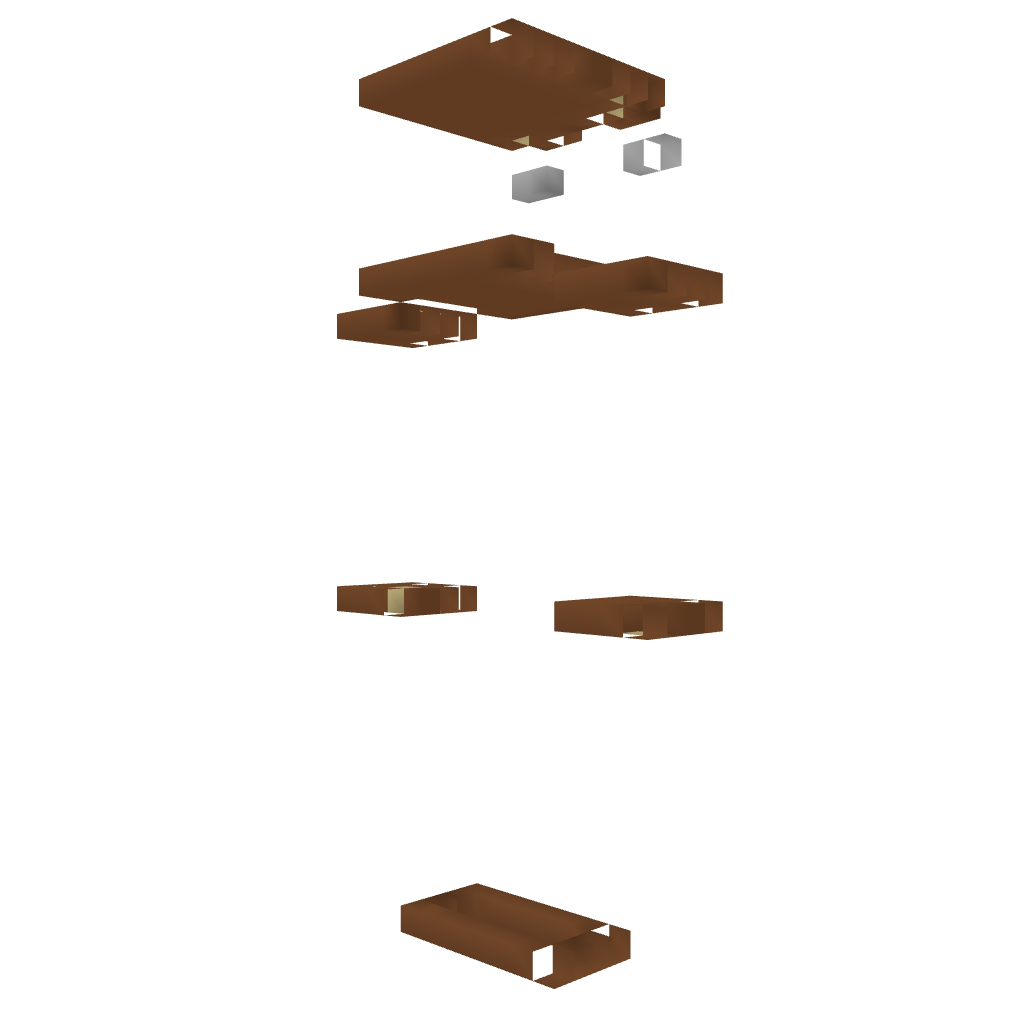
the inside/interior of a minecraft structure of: Mr.Bear